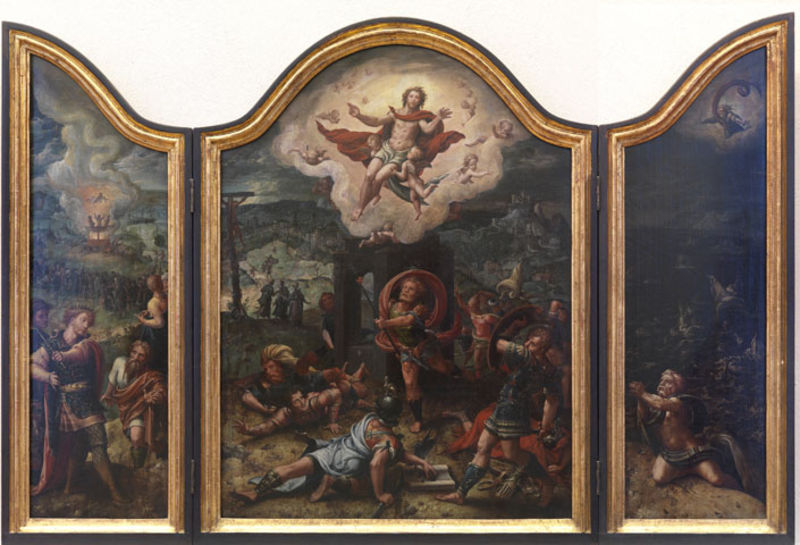
Titel: Flügelaltar: Die Auferstehung Christi und alttestamentarische Vorbilder
Künstler: Pieter Coecke van Aelst
Standort: Karlsruhe
Institution: Staatliche Kunsthalle Karlsruhe
Schlagwörter: berg, blau, dunkel, feuer, flügel, gemälde, gewitter, gott, gruppe, himmel, kampf, körper, mann, nackt, schatten, umhang, wasser, wolken, bäume, frauen, grün, landschaft, menschen, see, stadt, braun, bunt, fenster, frau, geschwungen, grau, hintergrund, licht, männer, nacht, schwarz, szene, säulen, tür, weiss, rot, schloss, tuch, wiese, wolke, malerei, alt, gericht, geschichte, johannes, kleidung, mensch, rahmen, stehen, stein, taube, tod, tot, bild, öl, erde, feld, hügel, brücke, kirche, rauch, sonne, boden, gold, haare, mantel, drei, innen, bühne, renaissance, wald, fliegen, pferd, engel, engelchen, hellblau, schrift, liegen, düster, bogen, türen, mauer, rand, ölgemälde, angst, brand, gewalt, krieg, schlacht, zerstörung, lanze, soldaten, tafel, woken, fallen, tor, paradies, schild, ruine, panzer, offen, alter, erschrecken, buch, burg, glaube, kreuz, religion, brennen, schweben, schwert, uniformen, waffen, knien, soldat, tote, verletzte, furcht, schrecken, helm, beten, gebet, kunst, ritter, jagd, kämpfen, rüstung, altar, hochaltar, rom, römer, stadttor, fisch, helme, karfreitag, christus, grab, jesus, kreuzigung, apokalypse, hölle, jüngstes gericht, kampfszene, leid, teufel, verdammte, flehen, krieger, erscheinung, heiliger, lanzen, umhänge, heilige, speer, innenseite, dürer, geöffnet, anbeten, räuber, hoffnung, erleuchtung, heilig, putten, anbetung, betend, heiland, jerusalem, bitte, gefallene, putti, pfeil, christentum, auferstehung, pfeile, altarbild, tafelbild, christi, erlösung, göttlich, himmelfahrt, schutz, standbild, dreiteilig, tryptichon, kreut, teile, gekreuzigte, retabel, stifter, christ, flügelaltar, mitteltafel, triptychon, auferstandener, apostel, pfingsten, heiliger geist, triptichon, folter, passion, verbrennen, cristus, meeer, scheiterhaufen, golgatha, klappen, seitentafel, tritychon, himmlisch, klappaltar, heiligenszene, beinschienen, tripychon, walfisch, kriegsknechte, golgota, trytichon, stifterfigur, sodaten, jona, brennt, ansgt, mitte links, tryptich, auferstehunh, menswch, triptiychon, umhäne, klappne, scheiterhaugen, heilland, rechst